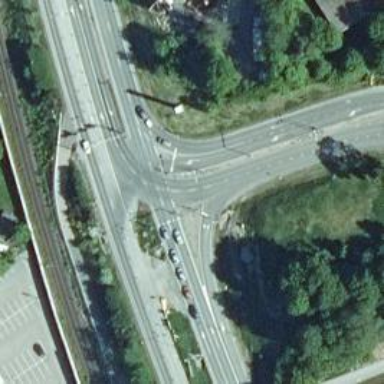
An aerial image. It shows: Asphalt road with primary link designation.